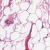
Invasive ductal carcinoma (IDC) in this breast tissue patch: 0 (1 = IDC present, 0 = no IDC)